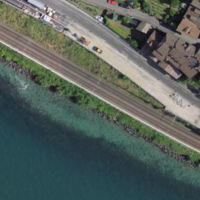
EUNIS habitat code: 57
Species observed at this site:
Erigeron karvinskianus